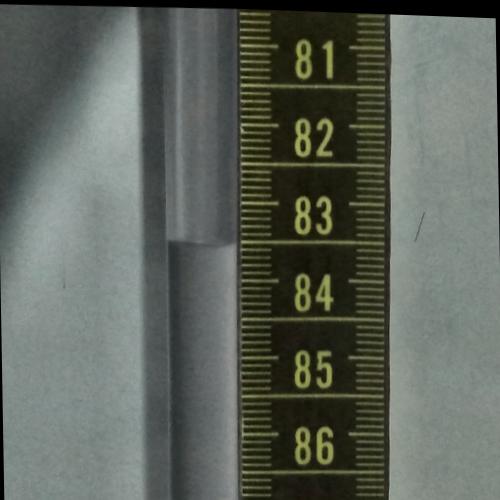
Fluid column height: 83.5 cm